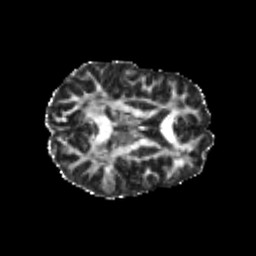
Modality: FA
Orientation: axial
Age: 21
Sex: female
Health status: healthy
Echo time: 0.074 s